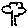
Label: tree